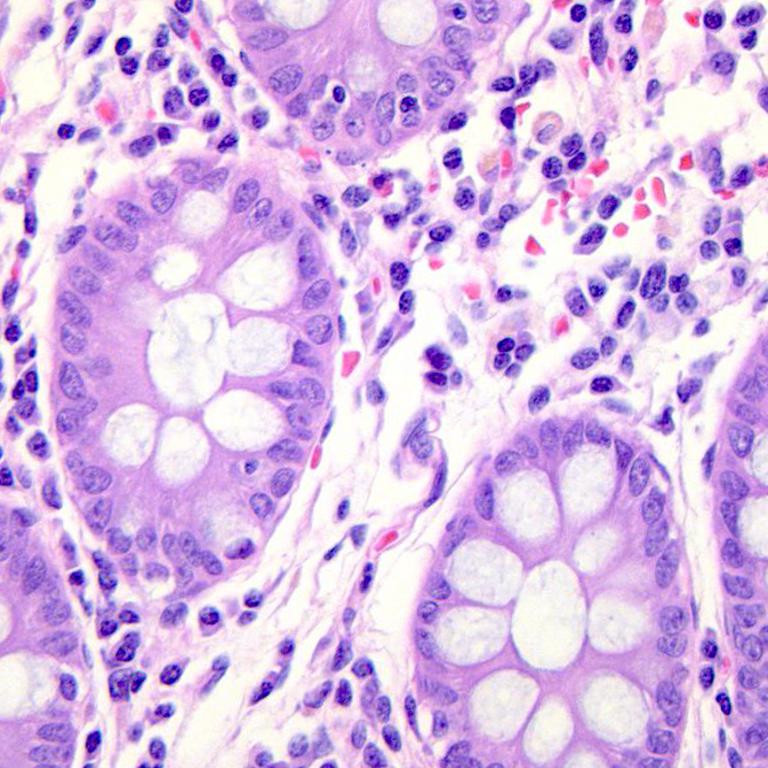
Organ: colon
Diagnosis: benign